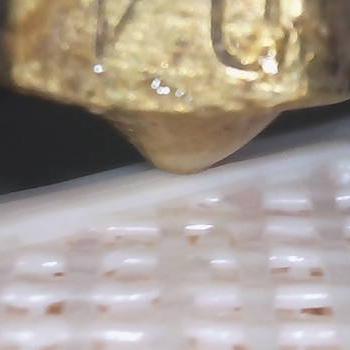
Flow rate: 105%